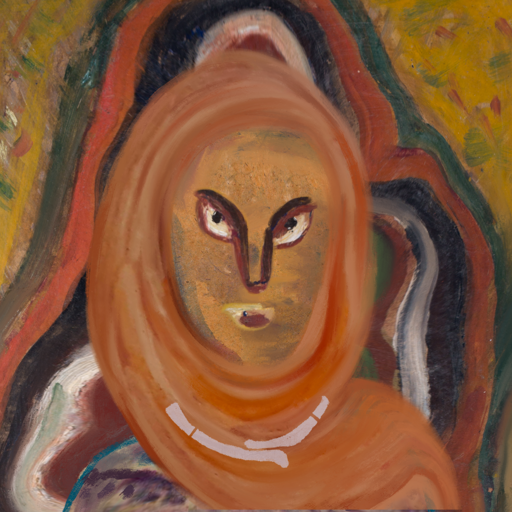
Background: AfterRaid, Head And Neck Front: In_The_Sun, Face Front: After_Raid, Bust: HillGirl, Hair Front: Blank, Head Accessory: Pious_Lady_Scarf, Second Necklace: Blank, Necklace: Hypocrite_2, Baby: Blank